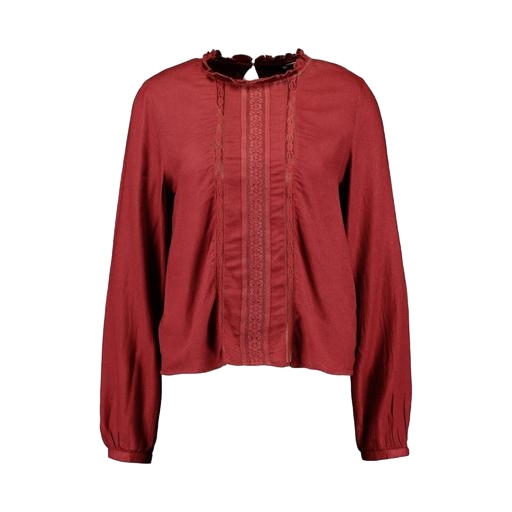
multicolor vero moda rust high neck blouse, red laced high-neck blouse, high-neck blouse, white background